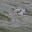
Label: 8